Question: I'm using sublime text v3 and find out there is a problem with persian characters in sublime text, i find the solution by using <URL> package
This is a image of my problem:

But i have to use ctrl+b everytime i typing persian character.
Is there anyway that make Bidirectional text automaticly run on the codes and don't use ctrl+b everytime ?
Thanks.
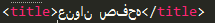
Answer: download this package:<URL>
then extract to sublime text package folder(in sublime text go to preference menu then click browse packages and extract package in to it)
exit from sublime text and run it again
write bidi text(etc persian or others) and right click and select bidi text.
and then it's work.
source:<URL>